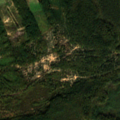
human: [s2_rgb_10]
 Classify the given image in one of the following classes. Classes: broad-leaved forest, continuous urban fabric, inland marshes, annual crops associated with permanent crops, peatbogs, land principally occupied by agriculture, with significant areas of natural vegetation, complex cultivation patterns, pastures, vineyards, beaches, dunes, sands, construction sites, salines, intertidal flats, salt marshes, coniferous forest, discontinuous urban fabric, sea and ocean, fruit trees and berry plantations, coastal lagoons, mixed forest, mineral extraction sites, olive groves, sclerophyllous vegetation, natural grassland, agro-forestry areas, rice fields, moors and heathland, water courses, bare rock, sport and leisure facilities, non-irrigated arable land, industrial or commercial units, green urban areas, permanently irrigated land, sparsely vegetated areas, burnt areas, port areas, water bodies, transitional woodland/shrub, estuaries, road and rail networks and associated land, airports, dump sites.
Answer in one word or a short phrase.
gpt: broad-leaved forest, coniferous forest, mixed forest, natural grassland, moors and heathland, transitional woodland/shrub